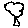
Label: tree